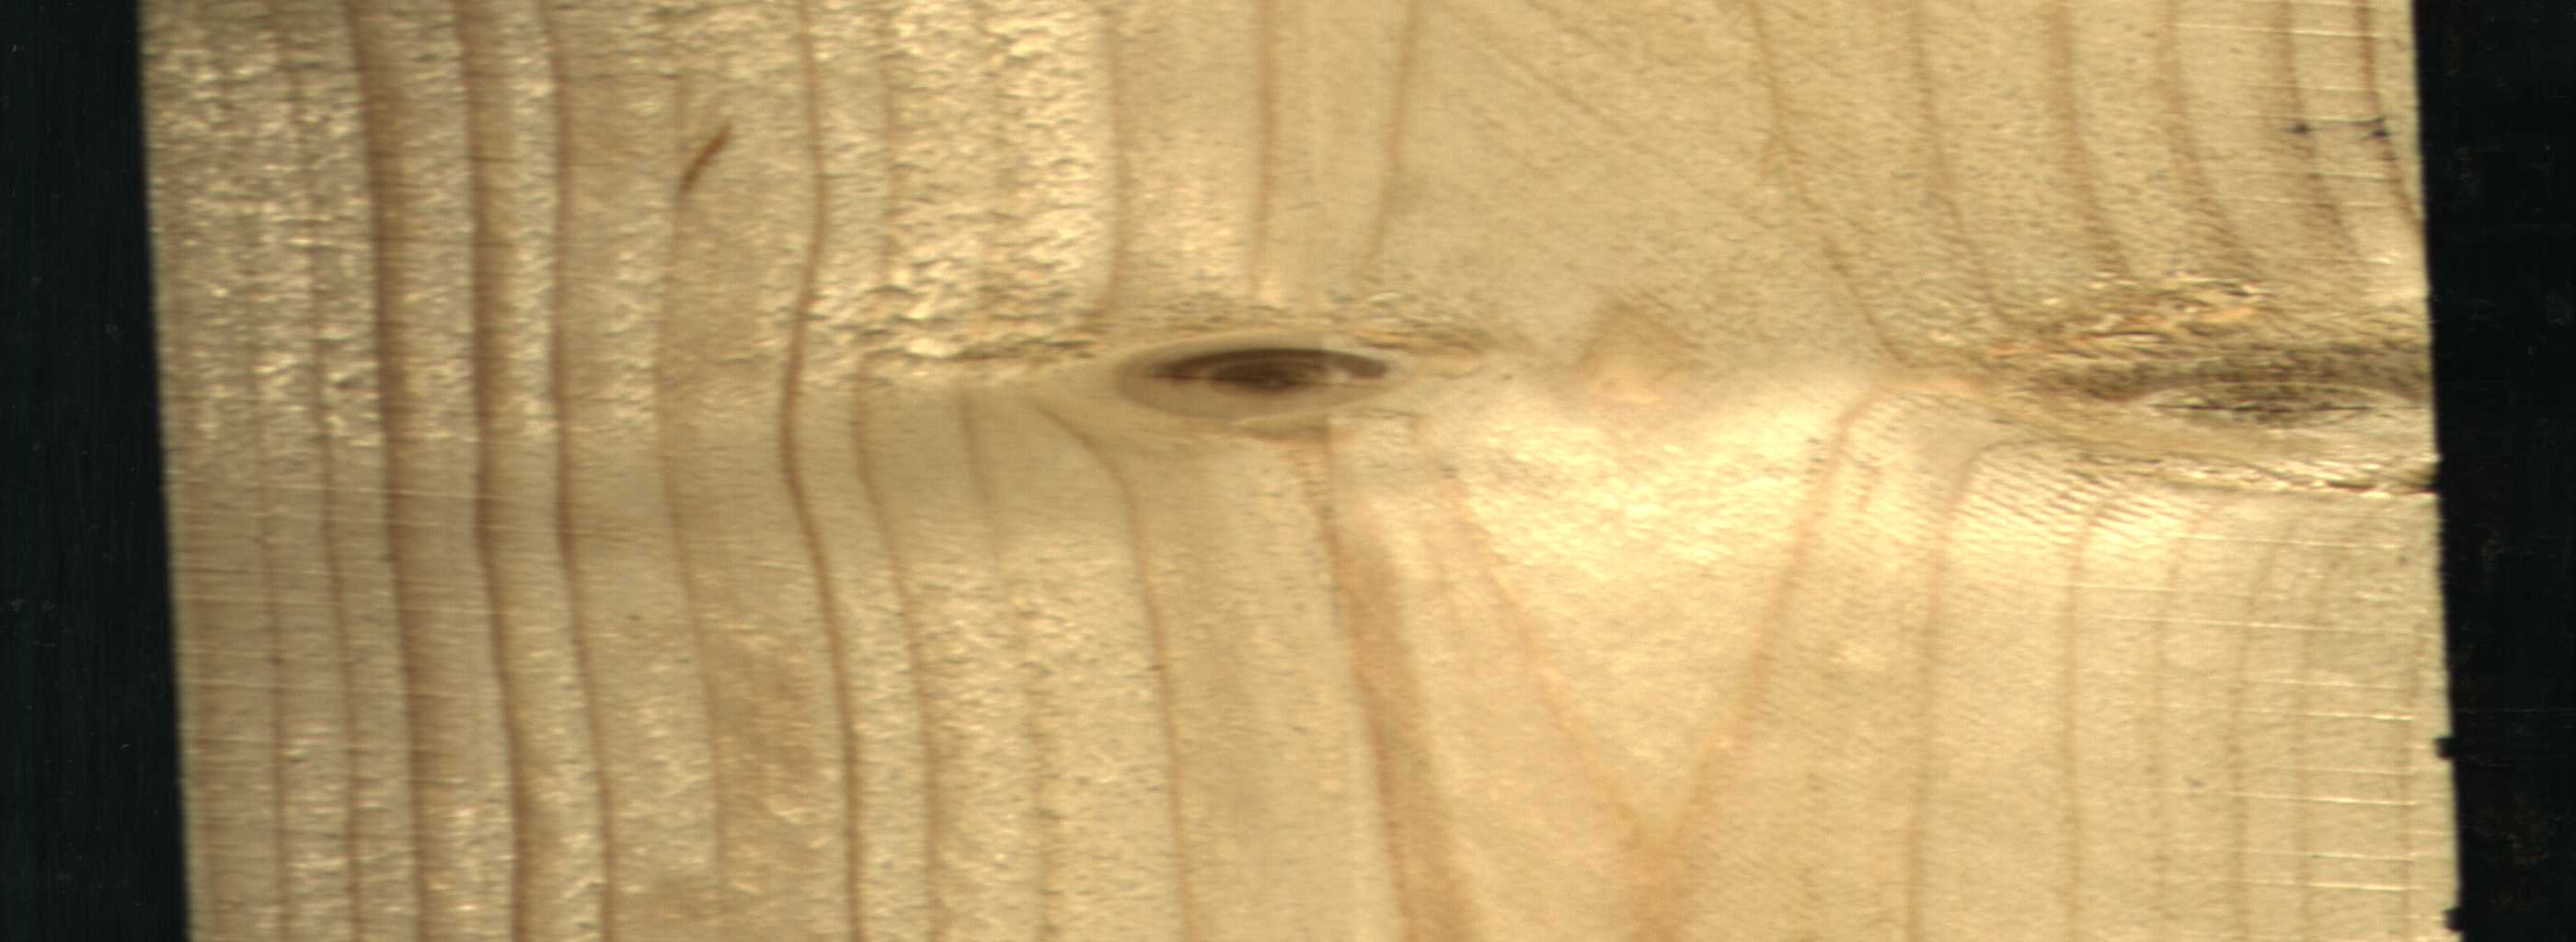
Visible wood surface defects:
knot_with_crack
knot_with_crack
Live_Knot